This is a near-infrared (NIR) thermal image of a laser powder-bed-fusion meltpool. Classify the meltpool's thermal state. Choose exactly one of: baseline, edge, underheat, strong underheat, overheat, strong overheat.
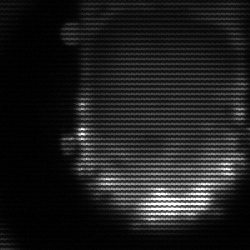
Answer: baseline